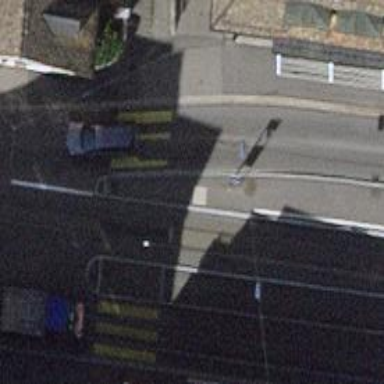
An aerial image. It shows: Tram stop with public transport stop position.